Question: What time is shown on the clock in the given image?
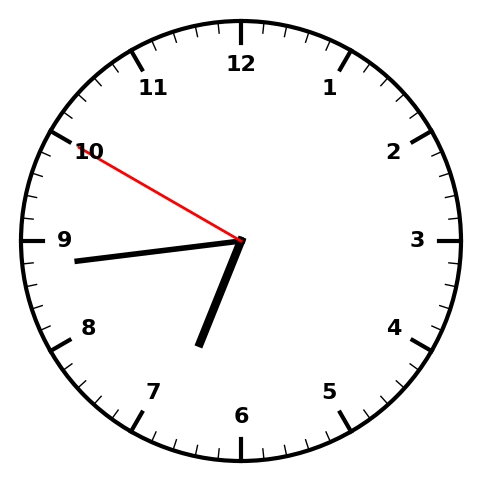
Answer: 06:43:50